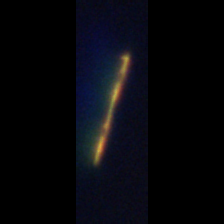
Taxon: Psuedo-nitzschia
Group: Diatoms